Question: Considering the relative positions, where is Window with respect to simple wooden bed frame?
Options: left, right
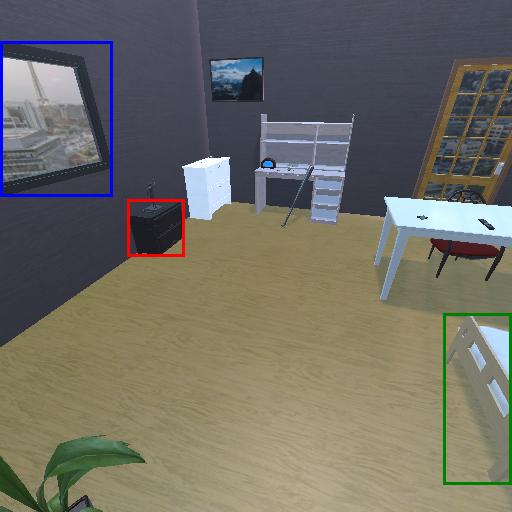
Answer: left